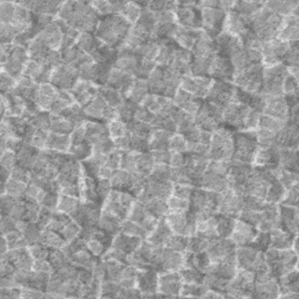
Label: frost